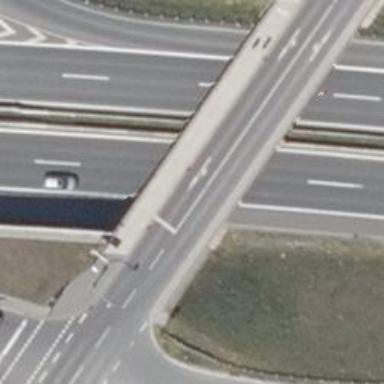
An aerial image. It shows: Path on asphalt surface with bridge.